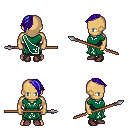
a pixel art fantasy rpg character, male body template, human, tanned skin, sash dress, teal pants, blue long mohawk hairstyle, maroon shoes, spear, four views (front, back, left, right), 2x2 character sprite sheet, small pixel art, hard edges, no anti-aliasing